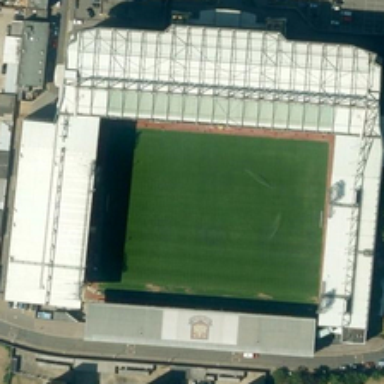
Some green trees and many cars are near a large stadium .